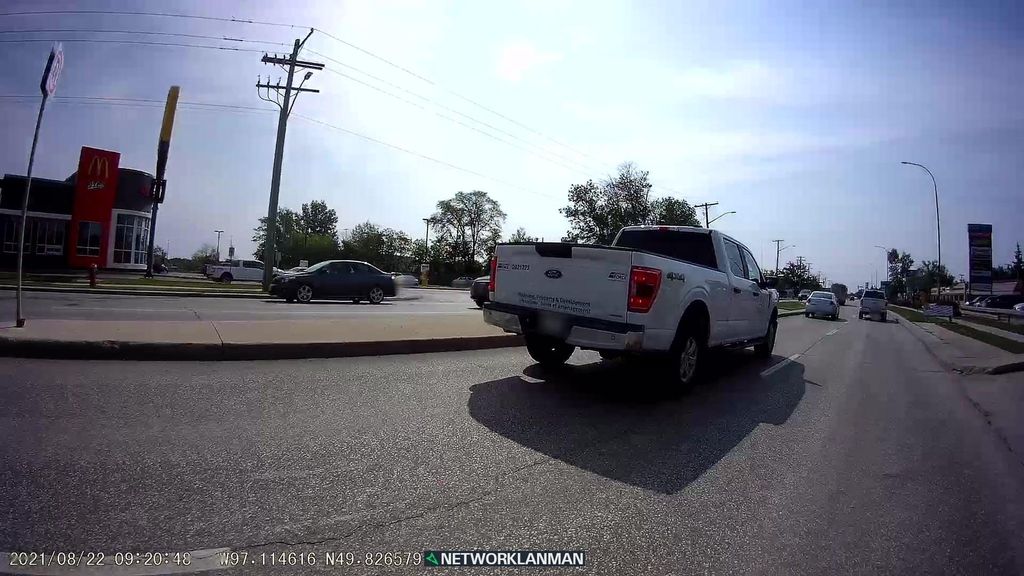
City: winnipeg